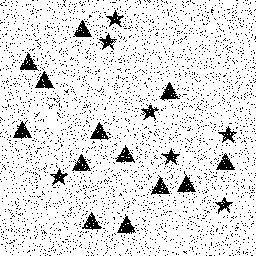
Squares: 0
Triangles: 13
Stars: 7
Total shapes: 20